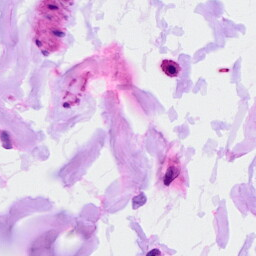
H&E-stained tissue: Ovarian